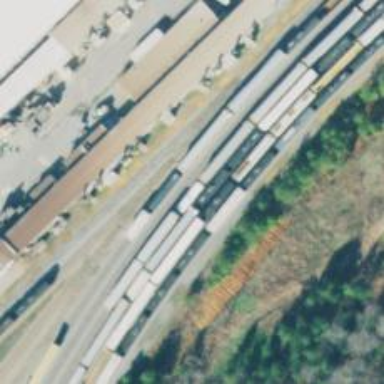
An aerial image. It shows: Rail spur service.